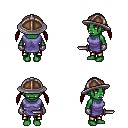
a pixel art fantasy rpg character, female body template, orc, green skin, chain tabard jacket, gold greaves, brunette twin-tailed hairstyle, chain helm, metal gloves, dagger, four views (front, back, left, right), 2x2 character sprite sheet, small pixel art, hard edges, no anti-aliasing